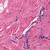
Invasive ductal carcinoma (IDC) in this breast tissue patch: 0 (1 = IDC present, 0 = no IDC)